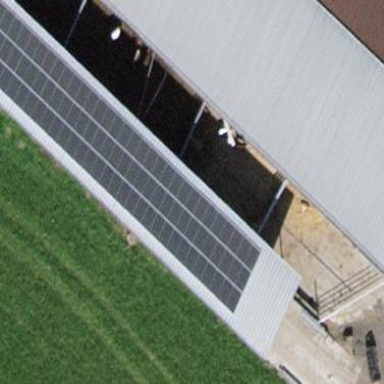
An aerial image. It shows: Solar power generator using photovoltaic method with solar photovoltaic panel types.